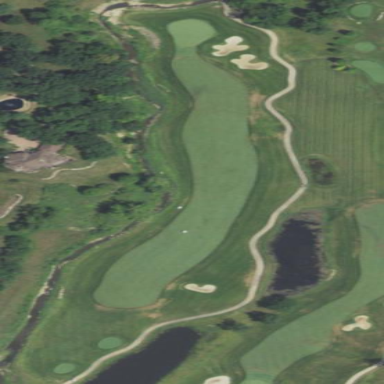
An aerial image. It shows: Area of rough grass used for golf.